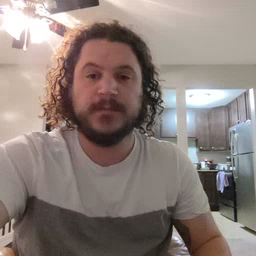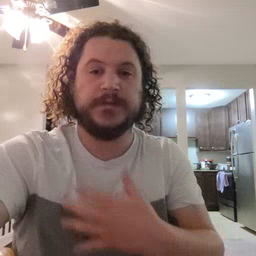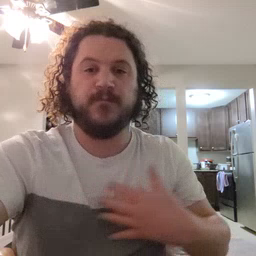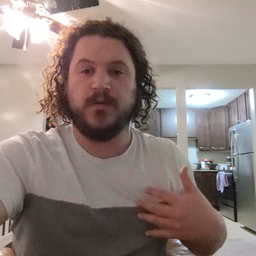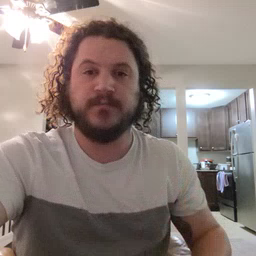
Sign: zebra